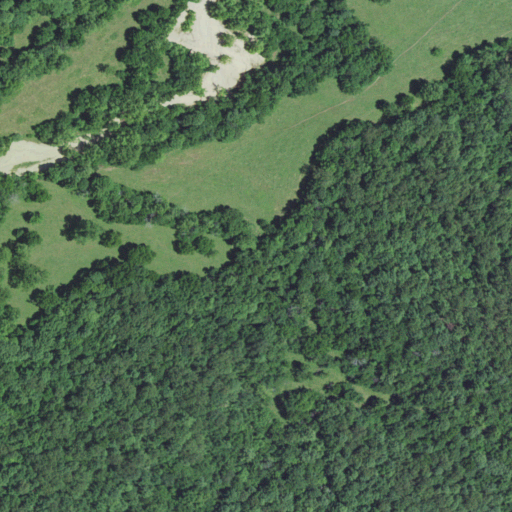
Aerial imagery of valley in Missouri named Snodgrass Hollow containing deciduous forest, pasture, and mixed forest